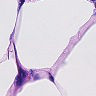
Metastatic tissue present: no